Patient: sex F, age 46
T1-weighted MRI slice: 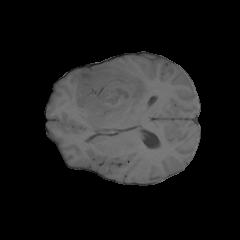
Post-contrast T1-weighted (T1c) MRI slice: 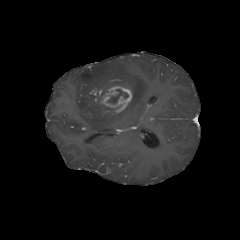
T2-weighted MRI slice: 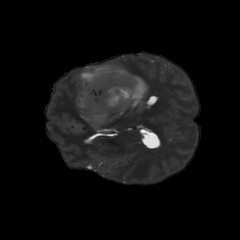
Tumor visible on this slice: yes
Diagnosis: Glioblastoma, IDH-wildtype
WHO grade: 4